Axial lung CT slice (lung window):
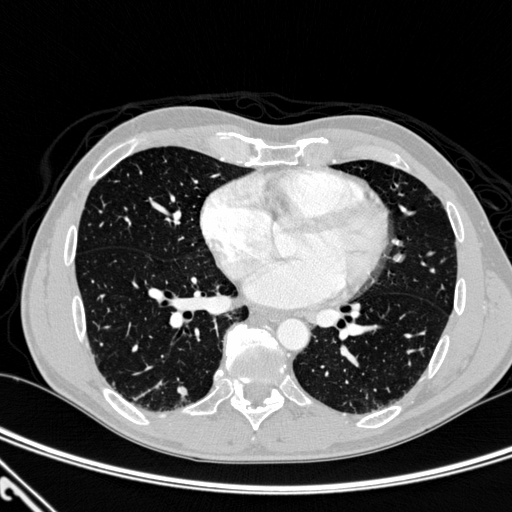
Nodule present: yes
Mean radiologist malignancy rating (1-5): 2